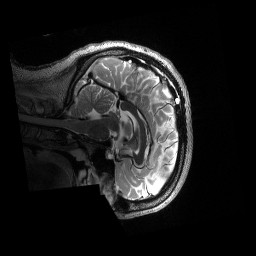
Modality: T2w
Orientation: sagittal
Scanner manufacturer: siemens
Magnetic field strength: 3 T
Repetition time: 3.2 s
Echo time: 0.563 s